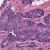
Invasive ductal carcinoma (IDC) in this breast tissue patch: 1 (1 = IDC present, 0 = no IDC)